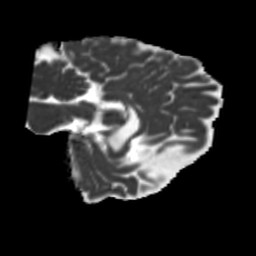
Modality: MD
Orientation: sagittal
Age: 42
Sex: female
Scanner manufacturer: siemens
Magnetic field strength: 3 T
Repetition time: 5.25 s
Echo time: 0.08 s